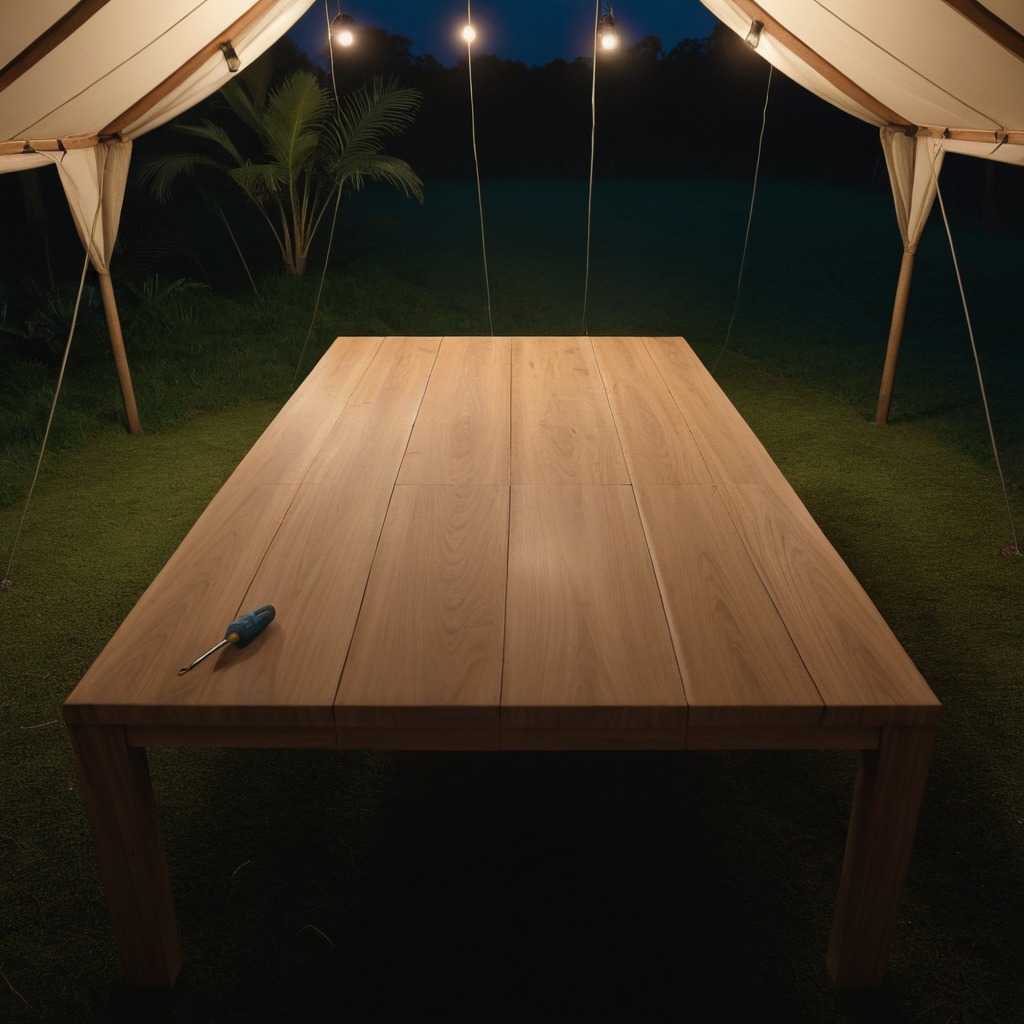
A screwdriver is lying on a wooden table inside a jungle field workshop tent at night.